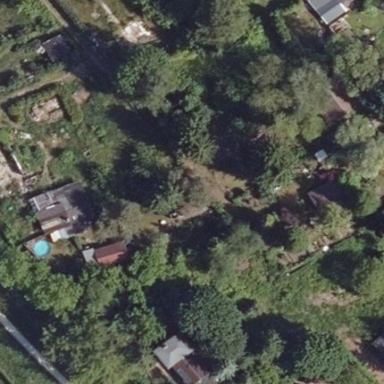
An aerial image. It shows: Allotments area.